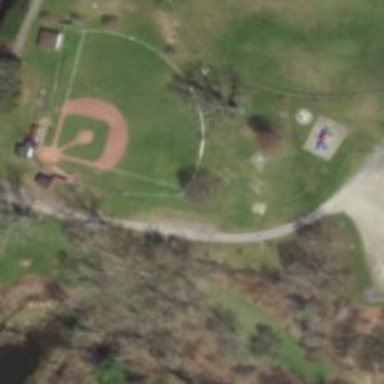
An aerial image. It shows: Baseball pitch for leisure and sports activities.